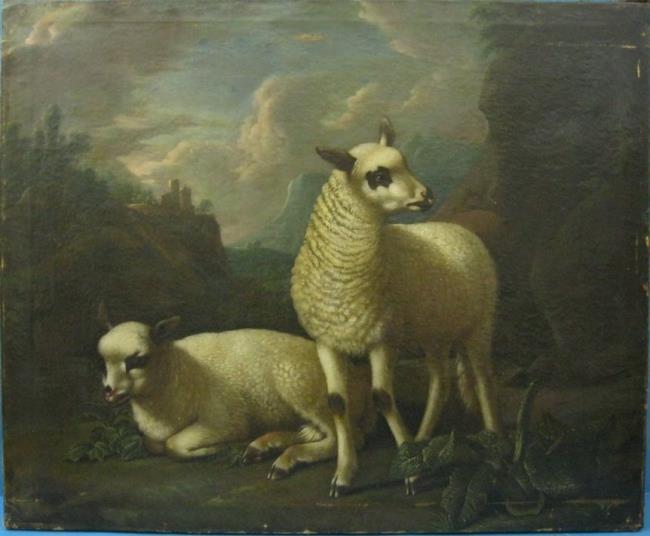
Title: Landscape with a hen and her chicks
Artist: Jacob Samuel Beck Bron: F.G. Meijer (2013-06)
Earliest date: 1735
Latest date: 1778
Genre: painting
Iconography: cattle
Keywords: animal painting (genre), in a mountain landscape, lamb, standing (position), lying down (position), castle, plants (guide term)